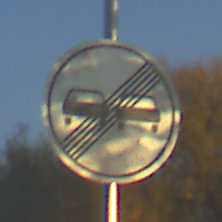
Verkehrszeichen: EndeUeberholverbot
Umgebung: Outdoor, Nature
Tageszeit: SunriseSunset
Wetter: Clear
Licht: Natural
Jahreszeit: NotSpecified
Kontrast: HighContrast